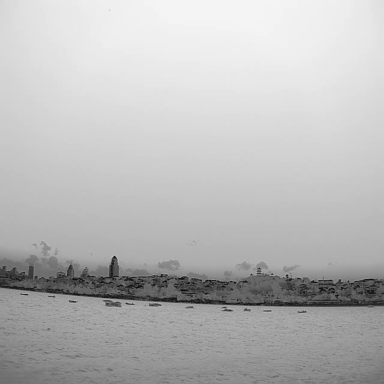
There are ten bulk_carriers in the infrared image.